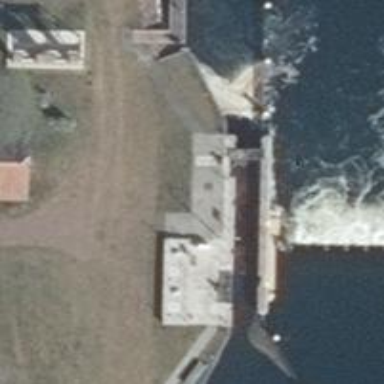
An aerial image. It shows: Lock gate on waterway.